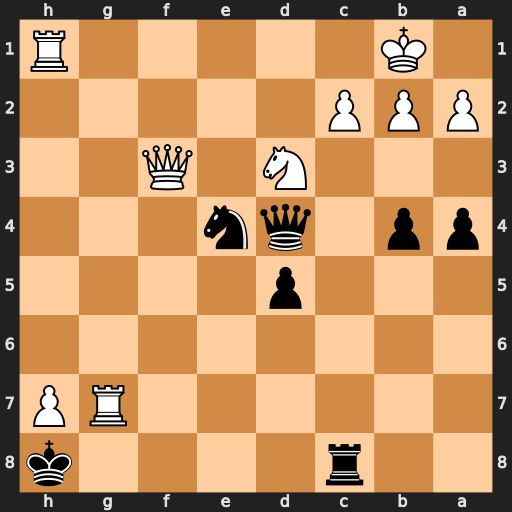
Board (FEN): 2r4k/6RP/8/3p4/pp1qn3/3N1Q2/PPP5/1K5R
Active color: b
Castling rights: -
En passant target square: -
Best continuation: Nd2+ Ka1 Nxf3